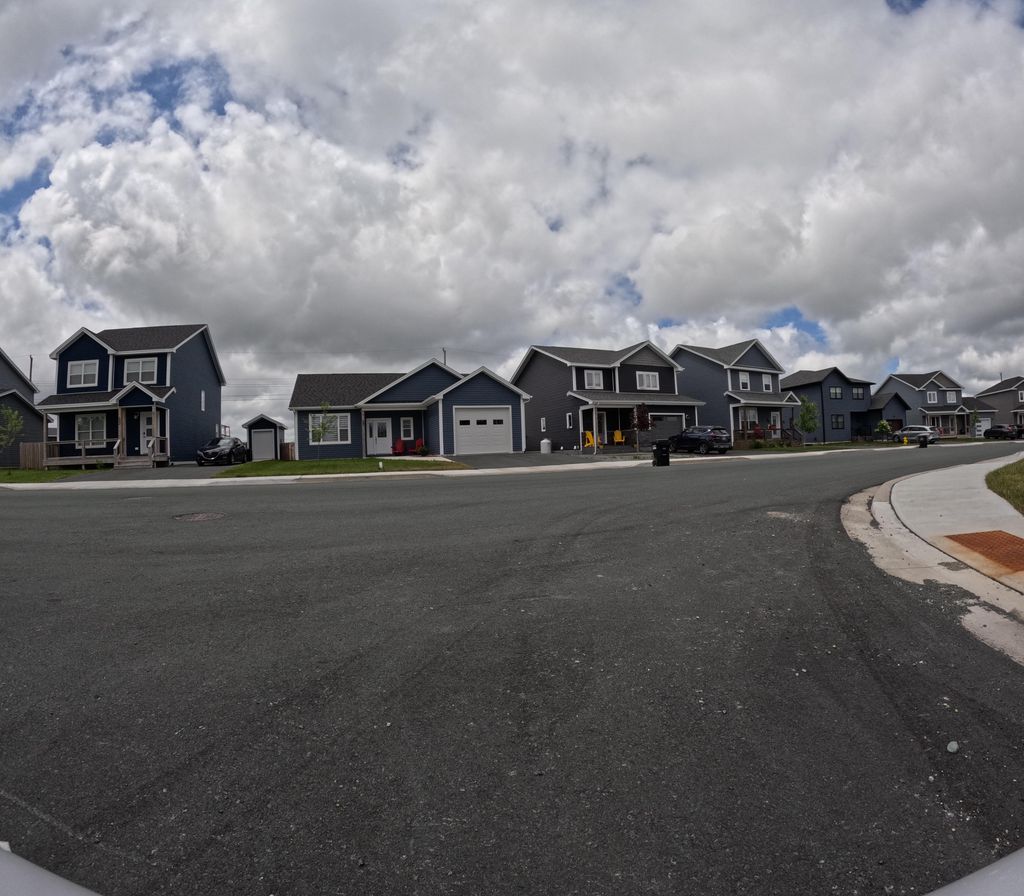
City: st_johns